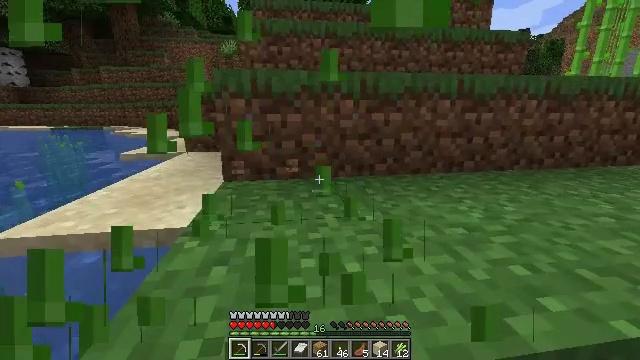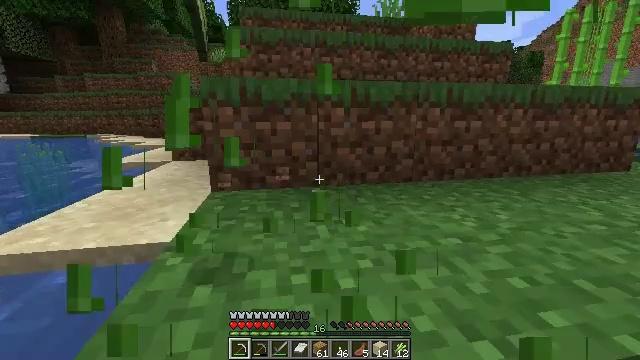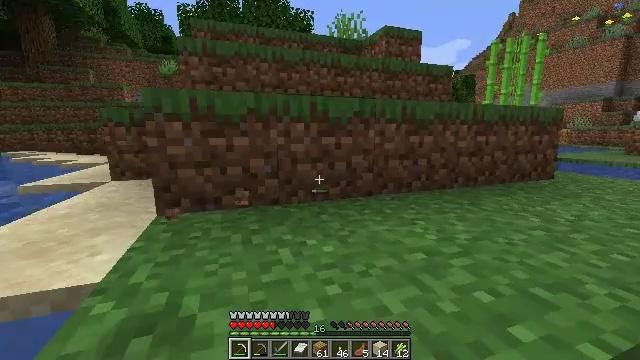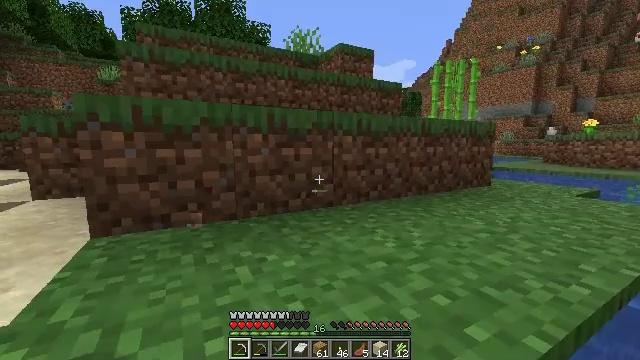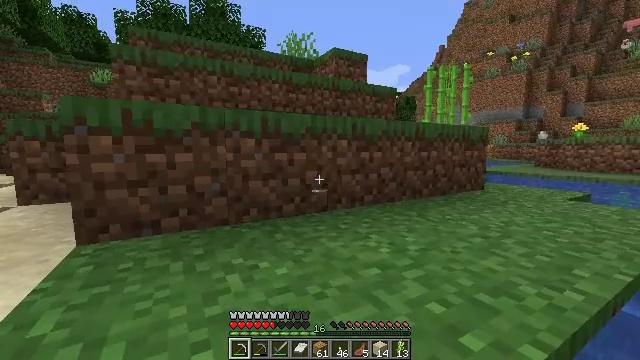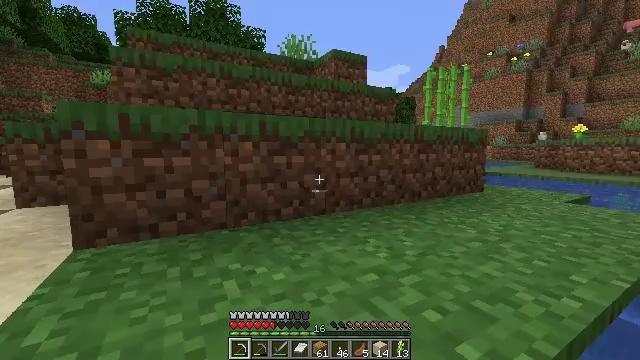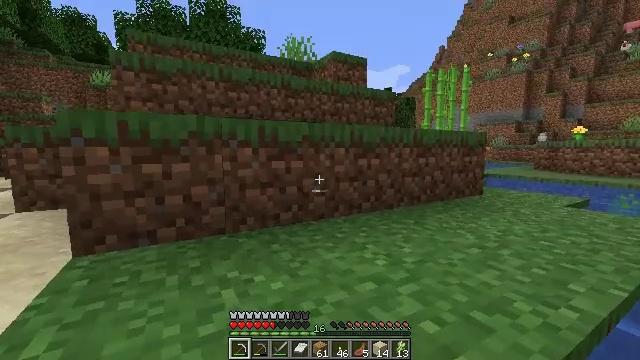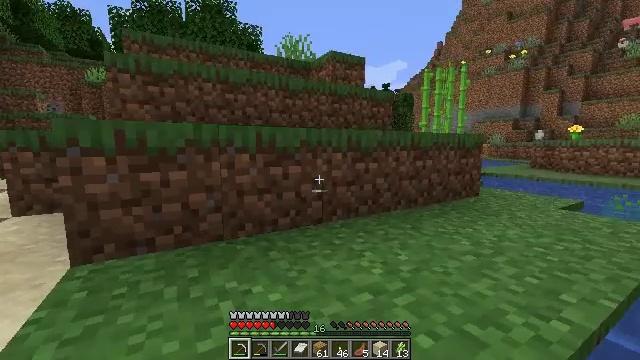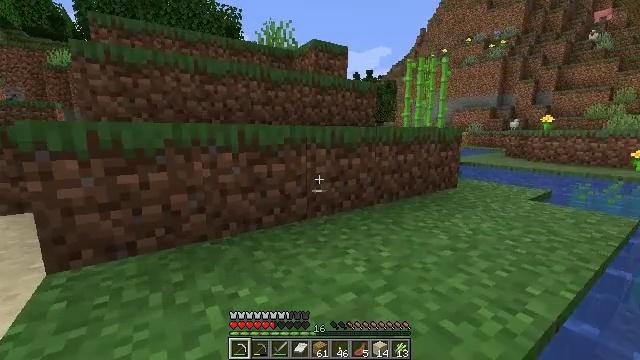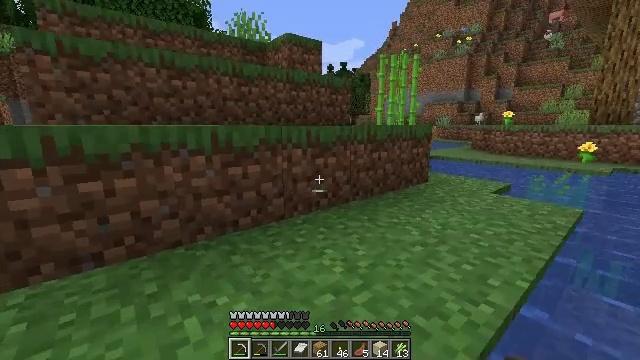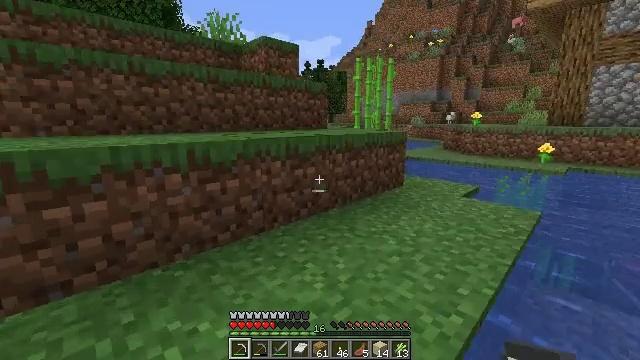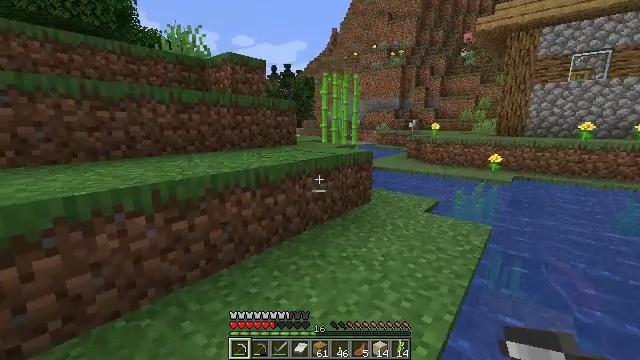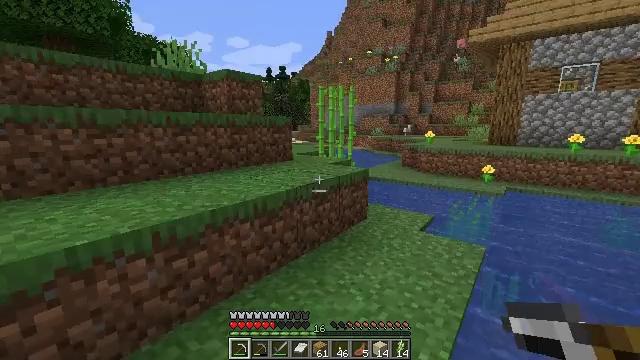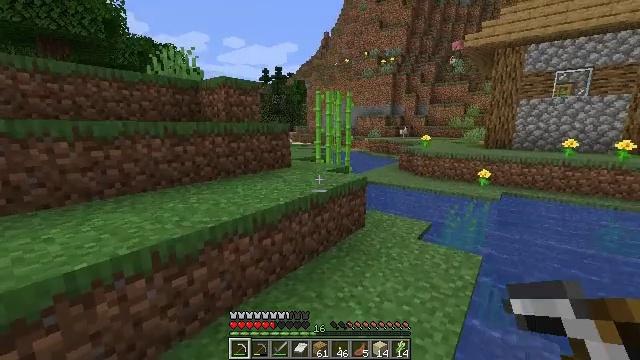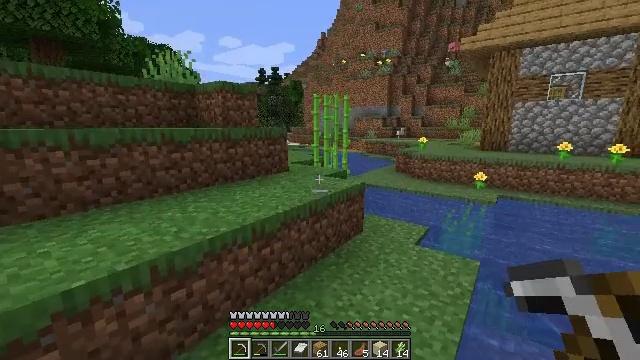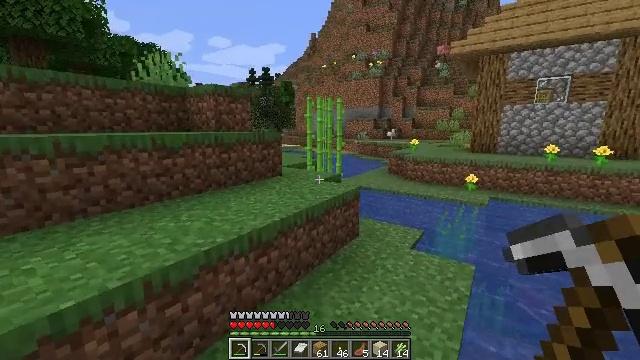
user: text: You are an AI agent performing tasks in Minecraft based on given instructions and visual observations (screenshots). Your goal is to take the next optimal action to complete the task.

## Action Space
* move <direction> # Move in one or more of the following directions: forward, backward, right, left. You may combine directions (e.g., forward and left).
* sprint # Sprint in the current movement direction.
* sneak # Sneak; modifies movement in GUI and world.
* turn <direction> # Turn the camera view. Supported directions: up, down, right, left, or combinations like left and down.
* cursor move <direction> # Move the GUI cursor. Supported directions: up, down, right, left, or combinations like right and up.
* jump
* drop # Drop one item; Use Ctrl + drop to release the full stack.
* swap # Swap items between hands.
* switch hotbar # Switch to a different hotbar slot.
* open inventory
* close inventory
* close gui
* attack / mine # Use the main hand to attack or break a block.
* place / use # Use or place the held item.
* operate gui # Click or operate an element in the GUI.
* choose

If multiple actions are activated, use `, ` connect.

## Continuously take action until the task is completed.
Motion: motion action
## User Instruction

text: Mine the sugar cane near rivers.
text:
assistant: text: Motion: move forward, turn right and up
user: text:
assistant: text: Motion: move forward, turn right and up
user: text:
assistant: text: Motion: move forward, turn right and up
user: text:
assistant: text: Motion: move forward, turn right, jump
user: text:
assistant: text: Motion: move forward and move left, jump
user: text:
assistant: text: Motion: move forward and move left, jump
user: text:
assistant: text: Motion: move forward and move left, jump
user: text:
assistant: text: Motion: move forward and move left, turn right and down
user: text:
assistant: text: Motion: move forward and move left, turn right and down
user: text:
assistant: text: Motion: move forward and move left, turn right
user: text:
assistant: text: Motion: move forward and move left, turn right
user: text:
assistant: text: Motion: move forward and move left, turn right
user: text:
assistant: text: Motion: move forward and move left
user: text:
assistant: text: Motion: move forward and move left
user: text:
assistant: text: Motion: move forward and move left, turn right
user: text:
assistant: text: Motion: move forward, turn right and up
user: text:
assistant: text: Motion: move forward, turn right and up
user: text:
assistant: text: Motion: move forward, turn right
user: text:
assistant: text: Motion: move forward
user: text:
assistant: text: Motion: move forward
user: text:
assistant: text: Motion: move forward
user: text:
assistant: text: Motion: move forward and move left
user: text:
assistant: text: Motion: move forward and move left
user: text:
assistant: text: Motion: move forward and move left, turn right
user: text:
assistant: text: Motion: move forward and move left, turn right
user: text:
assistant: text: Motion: move forward and move left
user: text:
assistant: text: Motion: move forward and move left, jump
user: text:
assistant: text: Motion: move forward, jump
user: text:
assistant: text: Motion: move forward, attack / mine, jump
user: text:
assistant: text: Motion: move forward and move left, attack / mine